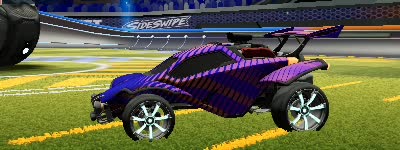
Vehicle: octane